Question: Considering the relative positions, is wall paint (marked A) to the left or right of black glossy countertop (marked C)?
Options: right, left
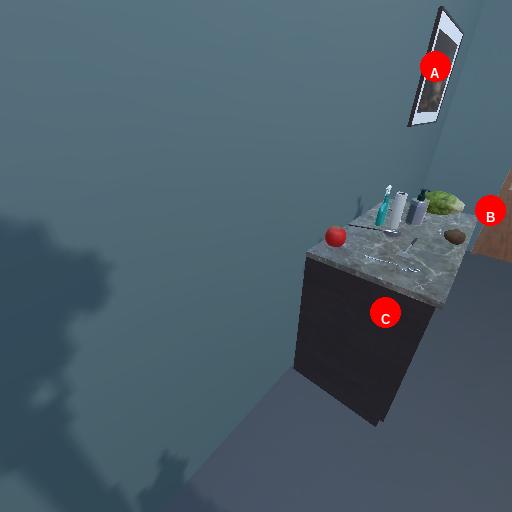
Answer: right